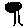
Label: tree